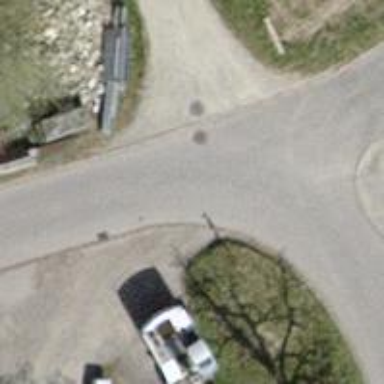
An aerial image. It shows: Unclassified road with asphalt surface.